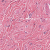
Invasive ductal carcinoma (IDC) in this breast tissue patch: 0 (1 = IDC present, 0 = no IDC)